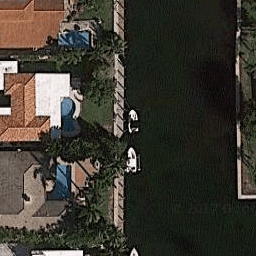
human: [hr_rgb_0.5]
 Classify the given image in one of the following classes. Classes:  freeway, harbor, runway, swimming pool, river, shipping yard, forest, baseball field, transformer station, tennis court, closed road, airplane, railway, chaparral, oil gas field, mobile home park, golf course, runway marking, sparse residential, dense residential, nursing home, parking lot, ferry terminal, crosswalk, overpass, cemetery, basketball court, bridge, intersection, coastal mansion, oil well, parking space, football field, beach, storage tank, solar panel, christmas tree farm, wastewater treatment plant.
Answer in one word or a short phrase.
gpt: coastal mansion